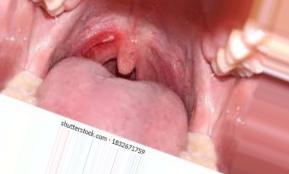
Condition: Mouth Ulcer